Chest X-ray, AP view. Patient: 45 years old, sex M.
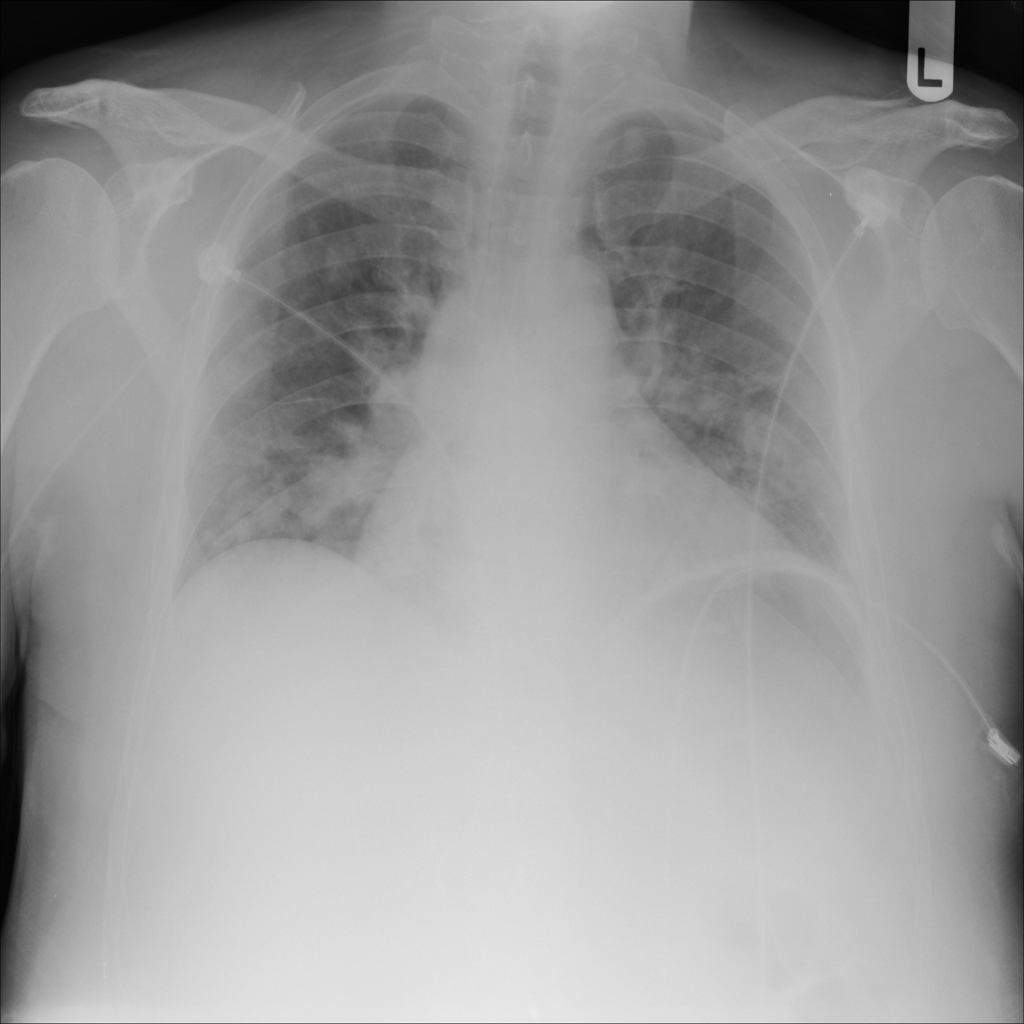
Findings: Nodule